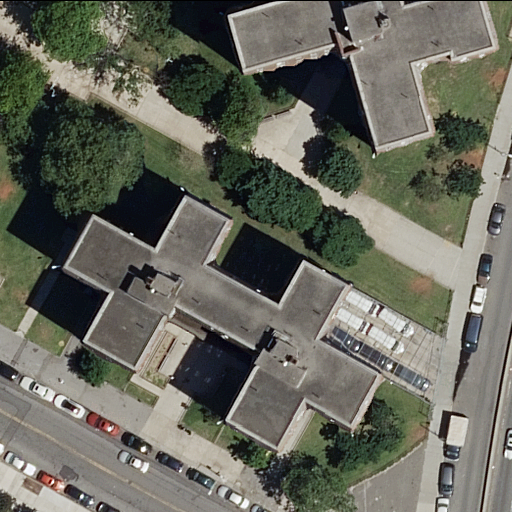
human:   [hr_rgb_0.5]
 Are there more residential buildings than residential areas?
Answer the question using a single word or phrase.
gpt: no

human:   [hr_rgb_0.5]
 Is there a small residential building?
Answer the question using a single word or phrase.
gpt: no

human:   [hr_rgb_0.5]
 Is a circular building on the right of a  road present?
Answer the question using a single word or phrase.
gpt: no

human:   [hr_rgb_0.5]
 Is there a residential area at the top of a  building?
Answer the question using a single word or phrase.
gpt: yes

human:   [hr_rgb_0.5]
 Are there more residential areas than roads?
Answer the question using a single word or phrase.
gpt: no

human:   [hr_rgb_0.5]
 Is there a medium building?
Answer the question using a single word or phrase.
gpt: no

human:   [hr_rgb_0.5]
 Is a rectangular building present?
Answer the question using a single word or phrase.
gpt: no

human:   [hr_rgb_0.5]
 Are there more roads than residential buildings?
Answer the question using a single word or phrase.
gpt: yes

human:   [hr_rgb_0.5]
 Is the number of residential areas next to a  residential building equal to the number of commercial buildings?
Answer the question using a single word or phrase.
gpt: no

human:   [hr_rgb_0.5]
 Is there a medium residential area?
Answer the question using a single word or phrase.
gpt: no

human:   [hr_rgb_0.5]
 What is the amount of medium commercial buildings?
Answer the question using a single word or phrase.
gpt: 0

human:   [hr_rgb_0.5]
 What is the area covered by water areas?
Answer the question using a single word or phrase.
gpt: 0m2

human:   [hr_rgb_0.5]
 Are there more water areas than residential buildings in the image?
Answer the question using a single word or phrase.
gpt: no

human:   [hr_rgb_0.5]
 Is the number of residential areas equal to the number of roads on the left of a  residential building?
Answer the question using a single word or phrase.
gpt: no

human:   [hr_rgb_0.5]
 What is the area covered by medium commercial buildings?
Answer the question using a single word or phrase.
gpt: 0m2

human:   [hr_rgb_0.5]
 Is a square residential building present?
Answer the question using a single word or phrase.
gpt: no

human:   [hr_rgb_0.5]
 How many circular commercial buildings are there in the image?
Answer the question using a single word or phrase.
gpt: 0

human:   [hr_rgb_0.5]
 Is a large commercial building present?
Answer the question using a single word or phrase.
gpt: no

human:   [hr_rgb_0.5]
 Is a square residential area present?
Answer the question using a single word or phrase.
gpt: no

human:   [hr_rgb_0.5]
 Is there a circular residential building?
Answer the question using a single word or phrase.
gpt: no

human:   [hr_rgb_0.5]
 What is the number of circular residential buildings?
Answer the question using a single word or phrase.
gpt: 0

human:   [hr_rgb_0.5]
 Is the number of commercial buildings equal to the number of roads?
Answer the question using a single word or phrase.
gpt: no

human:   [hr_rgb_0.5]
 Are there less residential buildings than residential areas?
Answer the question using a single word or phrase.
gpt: no

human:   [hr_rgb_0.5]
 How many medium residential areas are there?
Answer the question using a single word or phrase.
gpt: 0

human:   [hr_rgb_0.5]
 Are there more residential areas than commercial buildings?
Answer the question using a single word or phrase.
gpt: yes

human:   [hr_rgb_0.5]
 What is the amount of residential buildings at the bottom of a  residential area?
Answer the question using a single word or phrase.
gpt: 1

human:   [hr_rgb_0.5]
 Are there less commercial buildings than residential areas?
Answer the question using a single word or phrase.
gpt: yes

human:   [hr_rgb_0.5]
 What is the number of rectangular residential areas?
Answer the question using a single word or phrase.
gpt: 2

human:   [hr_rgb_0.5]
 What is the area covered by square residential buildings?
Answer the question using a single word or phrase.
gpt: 0m2

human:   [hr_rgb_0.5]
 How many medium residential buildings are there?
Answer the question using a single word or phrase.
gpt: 0

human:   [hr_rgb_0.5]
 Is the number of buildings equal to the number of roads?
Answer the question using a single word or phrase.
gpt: no

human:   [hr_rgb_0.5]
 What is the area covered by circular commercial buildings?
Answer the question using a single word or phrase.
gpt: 0m2

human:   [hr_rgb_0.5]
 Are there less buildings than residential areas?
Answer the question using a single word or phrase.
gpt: no

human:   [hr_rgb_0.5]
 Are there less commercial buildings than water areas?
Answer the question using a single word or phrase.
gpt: no

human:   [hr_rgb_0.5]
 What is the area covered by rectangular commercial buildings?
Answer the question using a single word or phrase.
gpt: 0m2

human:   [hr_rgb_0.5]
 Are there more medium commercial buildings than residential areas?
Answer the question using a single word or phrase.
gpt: no